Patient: sex F, age 62
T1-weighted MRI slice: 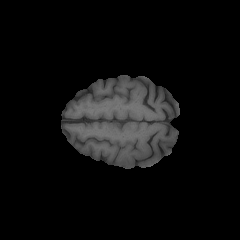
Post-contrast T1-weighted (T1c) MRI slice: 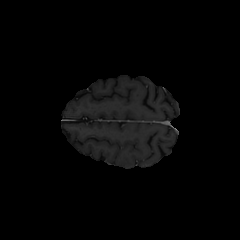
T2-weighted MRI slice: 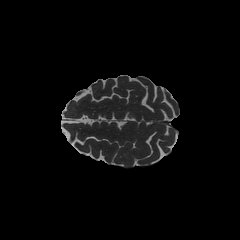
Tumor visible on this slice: no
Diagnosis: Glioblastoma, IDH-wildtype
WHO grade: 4